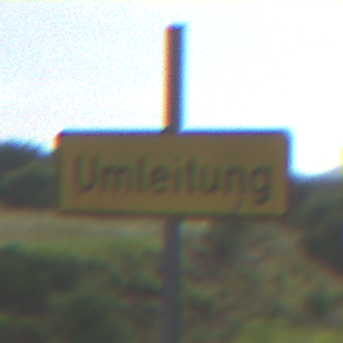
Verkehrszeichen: Umleitungsankuendigung
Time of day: MorningAfternoon
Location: Outdoor (RoadRail)
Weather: PartlyCloudy
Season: NotSpecified
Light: Natural